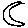
Label: moon